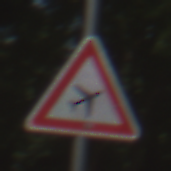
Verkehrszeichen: FlugbetriebLinks
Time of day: Midday
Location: Outdoor (RoadRail)
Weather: Clear
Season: NotSpecified
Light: Natural